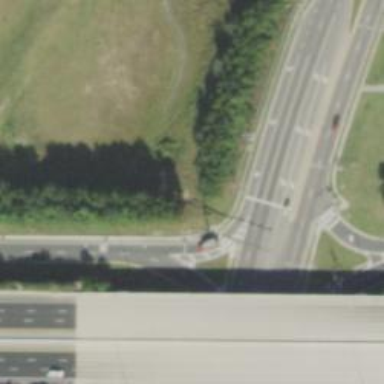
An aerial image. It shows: Uncontrolled crossing on the road.